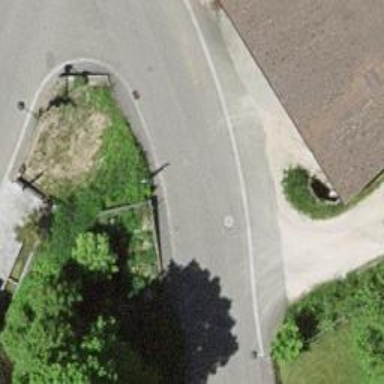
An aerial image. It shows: Tertiary road.